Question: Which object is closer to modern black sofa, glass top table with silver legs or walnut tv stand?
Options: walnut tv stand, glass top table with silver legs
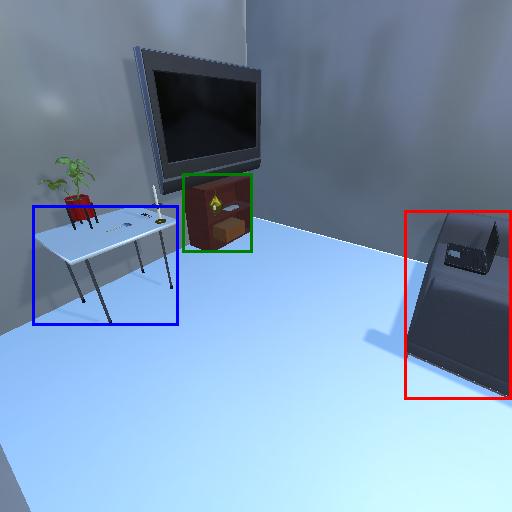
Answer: walnut tv stand